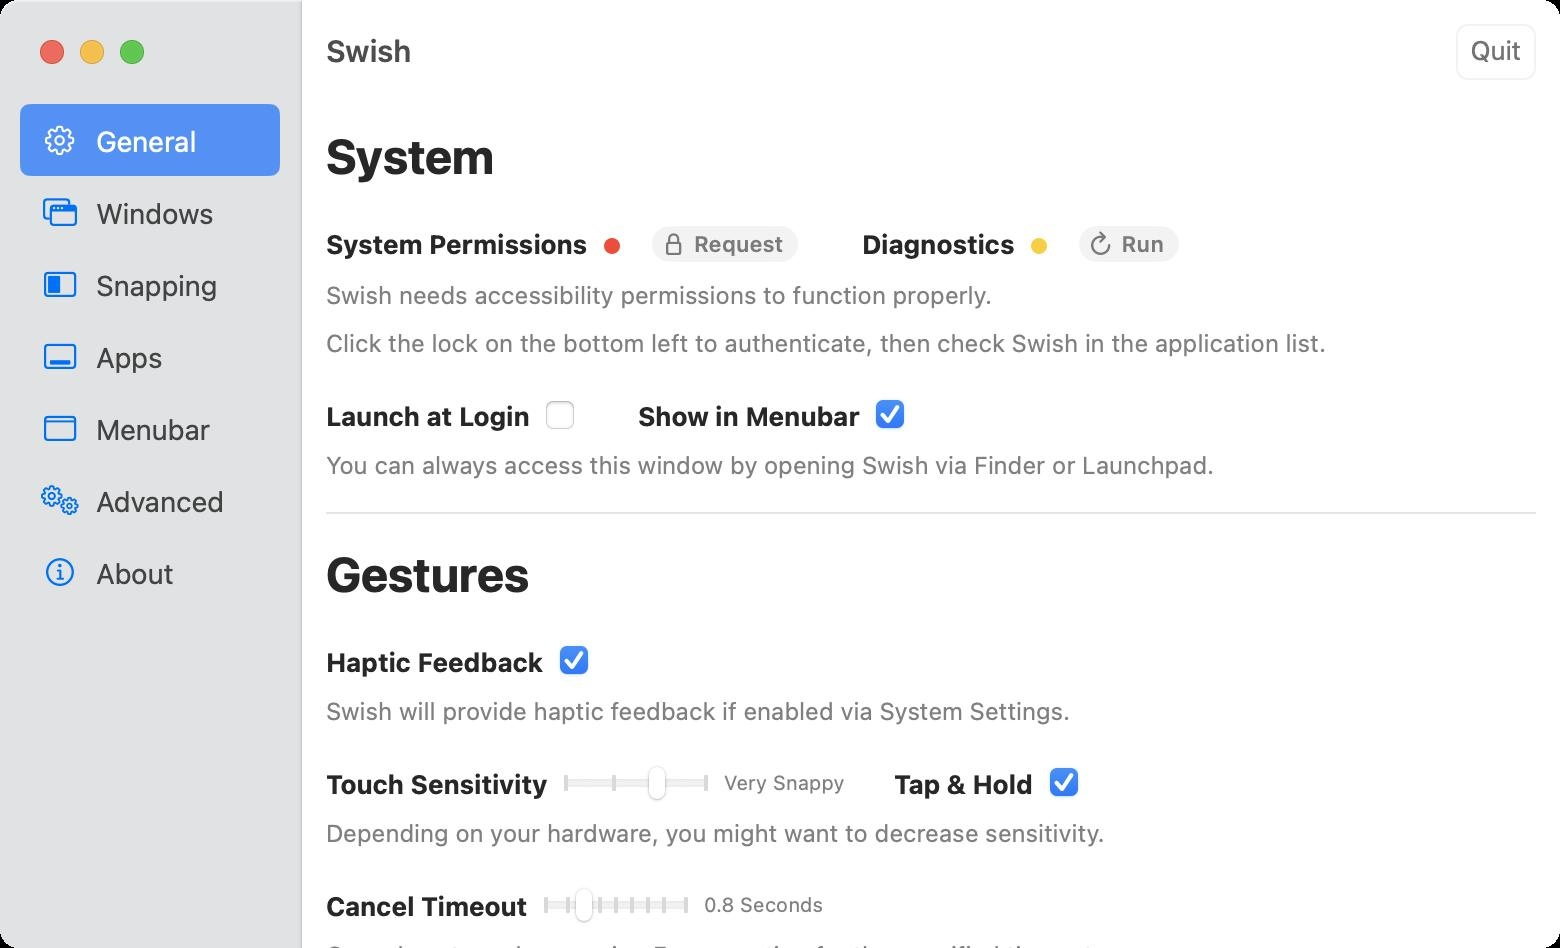
Accessibility tree:
{"name": "Swish", "role": "AXWindow", "description": null, "role_description": "standard window", "value": null, "position": "366.00;242.00", "size": "780;474", "children": [{"name": null, "role": "AXSplitGroup", "description": null, "role_description": "split group", "value": null, "position": "0.00;0.00", "size": "780;474", "children": [{"name": null, "role": "AXScrollArea", "description": null, "role_description": "scroll area", "value": null, "position": "0.00;52.00", "size": "150;422", "children": [{"name": null, "role": "AXTable", "description": null, "role_description": "table", "value": null, "position": "0.00;52.00", "size": "150;422", "children": [{"name": null, "role": "AXRow", "description": null, "role_description": "table row", "value": null, "position": "0.00;52.00", "size": "150;36", "children": [{"name": null, "role": "AXCell", "description": null, "role_description": "cell", "value": null, "position": "16.00;52.00", "size": "118;36", "children": [{"name": null, "role": "AXImage", "description": "General", "role_description": "image", "value": null, "position": "21.50;61.50", "size": "17;17", "children": []}, {"name": null, "role": "AXStaticText", "description": null, "role_description": "text", "value": "General", "position": "46.00;61.00", "size": "90;18", "children": []}]}]}, {"name": null, "role": "AXRow", "description": null, "role_description": "table row", "value": null, "position": "0.00;88.00", "size": "150;36", "children": [{"name": null, "role": "AXCell", "description": null, "role_description": "cell", "value": null, "position": "16.00;88.00", "size": "118;36", "children": [{"name": null, "role": "AXImage", "description": "Windows", "role_description": "image", "value": null, "position": "20.00;98.00", "size": "21;16", "children": []}, {"name": null, "role": "AXStaticText", "description": null, "role_description": "text", "value": "Windows", "position": "46.00;97.00", "size": "90;18", "children": []}]}]}, {"name": null, "role": "AXRow", "description": null, "role_description": "table row", "value": null, "position": "0.00;124.00", "size": "150;36", "children": [{"name": null, "role": "AXCell", "description": null, "role_description": "cell", "value": null, "position": "16.00;124.00", "size": "118;36", "children": [{"name": null, "role": "AXImage", "description": "Snapping", "role_description": "image", "value": null, "position": "20.50;134.50", "size": "20;15", "children": []}, {"name": null, "role": "AXStaticText", "description": null, "role_description": "text", "value": "Snapping", "position": "46.00;133.00", "size": "90;18", "children": []}]}]}, {"name": null, "role": "AXRow", "description": null, "role_description": "table row", "value": null, "position": "0.00;160.00", "size": "150;36", "children": [{"name": null, "role": "AXCell", "description": null, "role_description": "cell", "value": null, "position": "16.00;160.00", "size": "118;36", "children": [{"name": null, "role": "AXImage", "description": "Apps", "role_description": "image", "value": null, "position": "20.50;170.50", "size": "20;15", "children": []}, {"name": null, "role": "AXStaticText", "description": null, "role_description": "text", "value": "Apps", "position": "46.00;169.00", "size": "90;18", "children": []}]}]}, {"name": null, "role": "AXRow", "description": null, "role_description": "table row", "value": null, "position": "0.00;196.00", "size": "150;36", "children": [{"name": null, "role": "AXCell", "description": null, "role_description": "cell", "value": null, "position": "16.00;196.00", "size": "118;36", "children": [{"name": null, "role": "AXImage", "description": "Menubar", "role_description": "image", "value": null, "position": "20.50;206.50", "size": "20;15", "children": []}, {"name": null, "role": "AXStaticText", "description": null, "role_description": "text", "value": "Menubar", "position": "46.00;205.00", "size": "90;18", "children": []}]}]}, {"name": null, "role": "AXRow", "description": null, "role_description": "table row", "value": null, "position": "0.00;232.00", "size": "150;36", "children": [{"name": null, "role": "AXCell", "description": null, "role_description": "cell", "value": null, "position": "16.00;232.00", "size": "118;36", "children": [{"name": null, "role": "AXImage", "description": "Advanced", "role_description": "image", "value": null, "position": "19.50;241.50", "size": "21;17", "children": []}, {"name": null, "role": "AXStaticText", "description": null, "role_description": "text", "value": "Advanced", "position": "46.00;241.00", "size": "90;18", "children": []}]}]}, {"name": null, "role": "AXRow", "description": null, "role_description": "table row", "value": null, "position": "0.00;268.00", "size": "150;36", "children": [{"name": null, "role": "AXCell", "description": null, "role_description": "cell", "value": null, "position": "16.00;268.00", "size": "118;36", "children": [{"name": null, "role": "AXImage", "description": "About", "role_description": "image", "value": null, "position": "22.00;278.00", "size": "16;16", "children": []}, {"name": null, "role": "AXStaticText", "description": null, "role_description": "text", "value": "About", "position": "46.00;277.00", "size": "90;18", "children": []}]}]}, {"name": null, "role": "AXColumn", "description": null, "role_description": "column", "value": null, "position": "10.00;52.00", "size": "130;422", "children": []}]}]}, {"name": null, "role": "AXSplitter", "description": null, "role_description": "splitter", "value": 150.0, "position": "150.00;52.00", "size": "1;422", "children": []}, {"name": null, "role": "AXScrollArea", "description": null, "role_description": "scroll area", "value": null, "position": "151.00;52.00", "size": "629;422", "children": [{"name": null, "role": "AXStaticText", "description": null, "role_description": "text", "value": "System", "position": "161.00;64.00", "size": "89;29", "children": []}, {"name": null, "role": "AXStaticText", "description": null, "role_description": "text", "value": "System Permissions", "position": "161.00;113.00", "size": "135;17", "children": []}, {"name": null, "role": "AXImage", "description": "PrefsAlert", "role_description": "image", "value": null, "position": "302.00;116.00", "size": "8;14", "children": []}, {"name": "Request", "role": "AXButton", "description": "lock", "role_description": "button", "value": null, "position": "326.00;113.00", "size": "73;18", "children": []}, {"name": null, "role": "AXStaticText", "description": null, "role_description": "text", "value": "Diagnostics", "position": "429.00;113.00", "size": "80;17", "children": []}, {"name": null, "role": "AXImage", "description": "PrefsAlert", "role_description": "image", "value": null, "position": "515.50;116.00", "size": "8;14", "children": []}, {"name": "Run", "role": "AXButton", "description": "refresh", "role_description": "button", "value": null, "position": "539.50;113.00", "size": "50;18", "children": []}, {"name": null, "role": "AXStaticText", "description": null, "role_description": "text", "value": "Swish needs accessibility permissions to function properly.", "position": "161.00;139.00", "size": "338;16", "children": []}, {"name": null, "role": "AXStaticText", "description": null, "role_description": "text", "value": "Click the lock on the bottom left to authenticate, then check Swish in the application list.", "position": "161.00;163.00", "size": "504;16", "children": []}, {"name": null, "role": "AXStaticText", "description": null, "role_description": "text", "value": "Launch at Login", "position": "161.00;199.00", "size": "106;17", "children": []}, {"name": "", "role": "AXCheckBox", "description": null, "role_description": "checkbox", "value": 0, "position": "271.00;198.50", "size": "18;18", "children": []}, {"name": null, "role": "AXStaticText", "description": null, "role_description": "text", "value": "Show in Menubar", "position": "317.00;199.00", "size": "115;17", "children": []}, {"name": "", "role": "AXCheckBox", "description": null, "role_description": "checkbox", "value": 1, "position": "436.00;198.00", "size": "18;18", "children": []}, {"name": null, "role": "AXStaticText", "description": null, "role_description": "text", "value": "You can always access this window by opening Swish via Finder or Launchpad.", "position": "161.00;224.00", "size": "448;16", "children": []}, {"name": null, "role": "AXStaticText", "description": null, "role_description": "text", "value": "Gestures", "position": "161.00;273.00", "size": "106;29", "children": []}, {"name": null, "role": "AXStaticText", "description": null, "role_description": "text", "value": "Haptic Feedback", "position": "161.00;322.00", "size": "113;17", "children": []}, {"name": "", "role": "AXCheckBox", "description": null, "role_description": "checkbox", "value": 1, "position": "278.00;321.00", "size": "18;18", "children": []}, {"name": null, "role": "AXStaticText", "description": null, "role_description": "text", "value": "Swish will provide haptic feedback if enabled via System Settings.", "position": "161.00;347.00", "size": "376;16", "children": []}, {"name": null, "role": "AXStaticText", "description": null, "role_description": "text", "value": "Touch Sensitivity", "position": "161.00;383.00", "size": "115;17", "children": []}, {"name": null, "role": "AXSlider", "description": null, "role_description": "slider", "value": 3.0, "position": "280.00;381.50", "size": "76;20", "children": [{"name": null, "role": "AXValueIndicator", "description": null, "role_description": "value indicator", "value": 3.0, "position": "322.50;381.50", "size": "12;20", "children": []}]}, {"name": null, "role": "AXStaticText", "description": null, "role_description": "text", "value": "Very Snappy", "position": "360.00;385.00", "size": "65;13", "children": []}, {"name": null, "role": "AXStaticText", "description": null, "role_description": "text", "value": "Tap & Hold", "position": "445.00;383.00", "size": "74;17", "children": []}, {"name": "", "role": "AXCheckBox", "description": null, "role_description": "checkbox", "value": 1, "position": "523.00;382.00", "size": "18;18", "children": []}, {"name": null, "role": "AXStaticText", "description": null, "role_description": "text", "value": "Depending on your hardware, you might want to decrease sensitivity.", "position": "161.00;408.00", "size": "394;16", "children": []}, {"name": null, "role": "AXStaticText", "description": null, "role_description": "text", "value": "Cancel Timeout", "position": "161.00;444.00", "size": "105;17", "children": []}, {"name": null, "role": "AXSlider", "description": null, "role_description": "slider", "value": 800.0, "position": "270.00;442.50", "size": "76;20", "children": [{"name": null, "role": "AXValueIndicator", "description": null, "role_description": "value indicator", "value": 800.0, "position": "286.00;442.50", "size": "12;20", "children": []}]}, {"name": null, "role": "AXStaticText", "description": null, "role_description": "text", "value": "0.8 Seconds", "position": "350.00;446.00", "size": "64;13", "children": []}, {"name": null, "role": "AXStaticText", "description": null, "role_description": "text", "value": "Cancel gestures by pressing Esc or resting for the specified timeout.", "position": "161.00;469.00", "size": "392;16", "children": []}, {"name": null, "role": "AXStaticText", "description": null, "role_description": "text", "value": "Tooltips", "position": "161.00;518.00", "size": "92;29", "children": []}, {"name": null, "role": "AXStaticText", "description": null, "role_description": "text", "value": "Show Tooltips", "position": "161.00;567.00", "size": "94;17", "children": []}, {"name": "", "role": "AXCheckBox", "description": null, "role_description": "checkbox", "value": 1, "position": "259.50;566.00", "size": "18;18", "children": []}, {"name": null, "role": "AXStaticText", "description": null, "role_description": "text", "value": "Size", "position": "305.50;567.00", "size": "32;17", "children": []}, {"name": null, "role": "AXSlider", "description": null, "role_description": "slider", "value": 5.0, "position": "341.00;565.50", "size": "76;20", "children": [{"name": null, "role": "AXValueIndicator", "description": null, "role_description": "value indicator", "value": 5.0, "position": "373.00;565.50", "size": "12;20", "children": []}]}, {"name": null, "role": "AXStaticText", "description": null, "role_description": "text", "value": "Hide Cursor", "position": "445.00;567.00", "size": "82;17", "children": []}, {"name": "", "role": "AXCheckBox", "description": null, "role_description": "checkbox", "value": 1, "position": "530.50;566.00", "size": "18;18", "children": []}, {"name": null, "role": "AXStaticText", "description": null, "role_description": "text", "value": "Tooltips will always let you know what's going on.", "position": "161.00;592.00", "size": "282;16", "children": []}, {"name": null, "role": "AXStaticText", "description": null, "role_description": "text", "value": "Show Live Tooltips", "position": "161.00;628.00", "size": "124;17", "children": []}, {"name": "", "role": "AXCheckBox", "description": null, "role_description": "checkbox", "value": 1, "position": "289.00;627.00", "size": "18;18", "children": []}, {"name": null, "role": "AXStaticText", "description": null, "role_description": "text", "value": "Live tooltips provide animated snapping previews.", "position": "161.00;653.00", "size": "286;16", "children": []}, {"name": null, "role": "AXScrollBar", "description": null, "role_description": "scroll bar", "value": 0.0, "position": "151.00;458.00", "size": "629;16", "children": []}, {"name": null, "role": "AXScrollBar", "description": null, "role_description": "scroll bar", "value": 0.0, "position": "764.00;52.00", "size": "16;422", "children": [{"name": null, "role": "AXValueIndicator", "description": null, "role_description": "value indicator", "value": 0.0, "position": "768.00;53.00", "size": "12;292", "children": []}, {"name": null, "role": "AXButton", "description": null, "role_description": "increment arrow button", "value": null, "position": "764.00;52.00", "size": "0;0", "children": []}, {"name": null, "role": "AXButton", "description": null, "role_description": "decrement arrow button", "value": null, "position": "764.00;52.00", "size": "0;0", "children": []}, {"name": null, "role": "AXButton", "description": null, "role_description": "increment page button", "value": null, "position": "768.00;345.50", "size": "12;128", "children": []}, {"name": null, "role": "AXButton", "description": null, "role_description": "decrement page button", "value": null, "position": "768.00;52.00", "size": "12;1", "children": []}]}]}]}, {"name": null, "role": "AXToolbar", "description": null, "role_description": "toolbar", "value": null, "position": "0.00;0.00", "size": "780;52", "children": [{"name": null, "role": "AXButton", "description": "Quit", "role_description": "button", "value": null, "position": "724.00;0.00", "size": "48;52", "children": []}]}, {"name": null, "role": "AXButton", "description": null, "role_description": "close button", "value": null, "position": "19.00;18.00", "size": "14;16", "children": []}, {"name": null, "role": "AXButton", "description": null, "role_description": "full screen button", "value": null, "position": "59.00;18.00", "size": "14;16", "children": [{"name": null, "role": "AXGroup", "description": null, "role_description": "group", "value": null, "position": "59.00;18.00", "size": "14;16", "children": []}]}, {"name": null, "role": "AXButton", "description": null, "role_description": "minimize button", "value": null, "position": "39.00;18.00", "size": "14;16", "children": []}, {"name": null, "role": "AXStaticText", "description": null, "role_description": "text", "value": "Swish", "position": "159.00;0.00", "size": "565;52", "children": []}]}